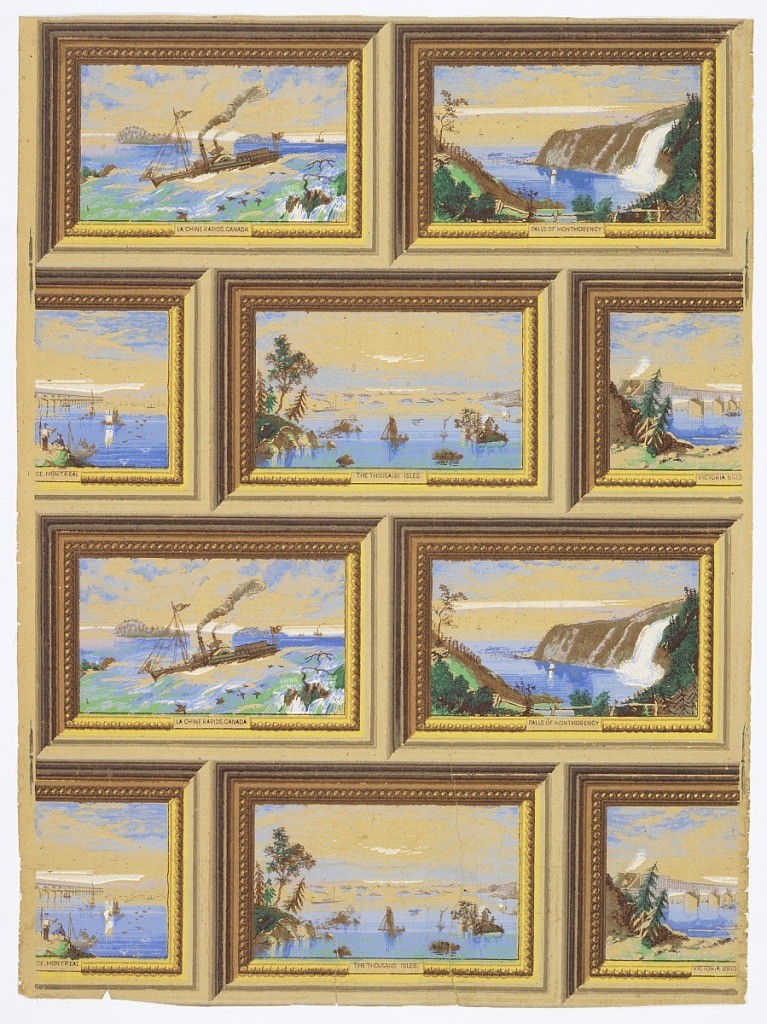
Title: Sidewall
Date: ca. 1870
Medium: Machine printed on paper
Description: Design of four scenes: "La Chine Rapids, Canada", "The Thousand Isles", "Falls of Montmorency", "Victoria Bridge, Montreal". Each scene is the same size and shown in a similar frame of gilt molding with beading. Printed in blue, yellow, green and brown.